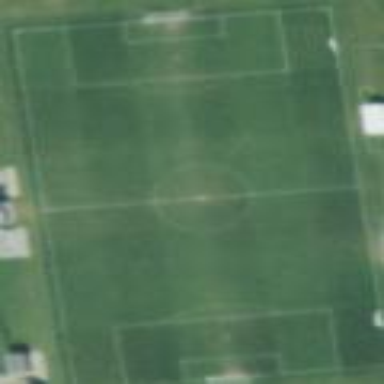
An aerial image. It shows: Soccer pitch for leisure land activities.